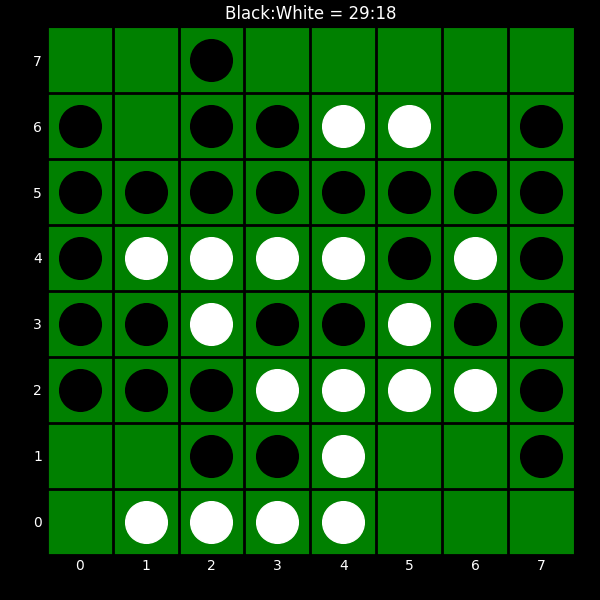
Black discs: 29
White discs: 18